Interaction volume radius: 5 \u00c5
Interaction volume height: 10 \u00c5
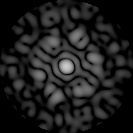
Disorder parameter: 0.8141